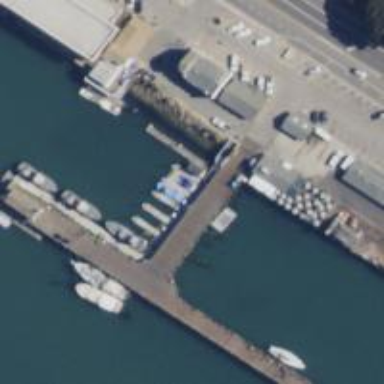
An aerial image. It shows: Man-made pier.